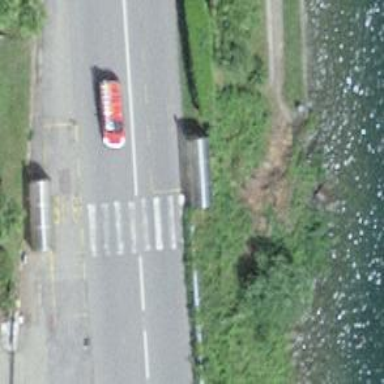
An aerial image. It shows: Bus stop with shelter.